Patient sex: M
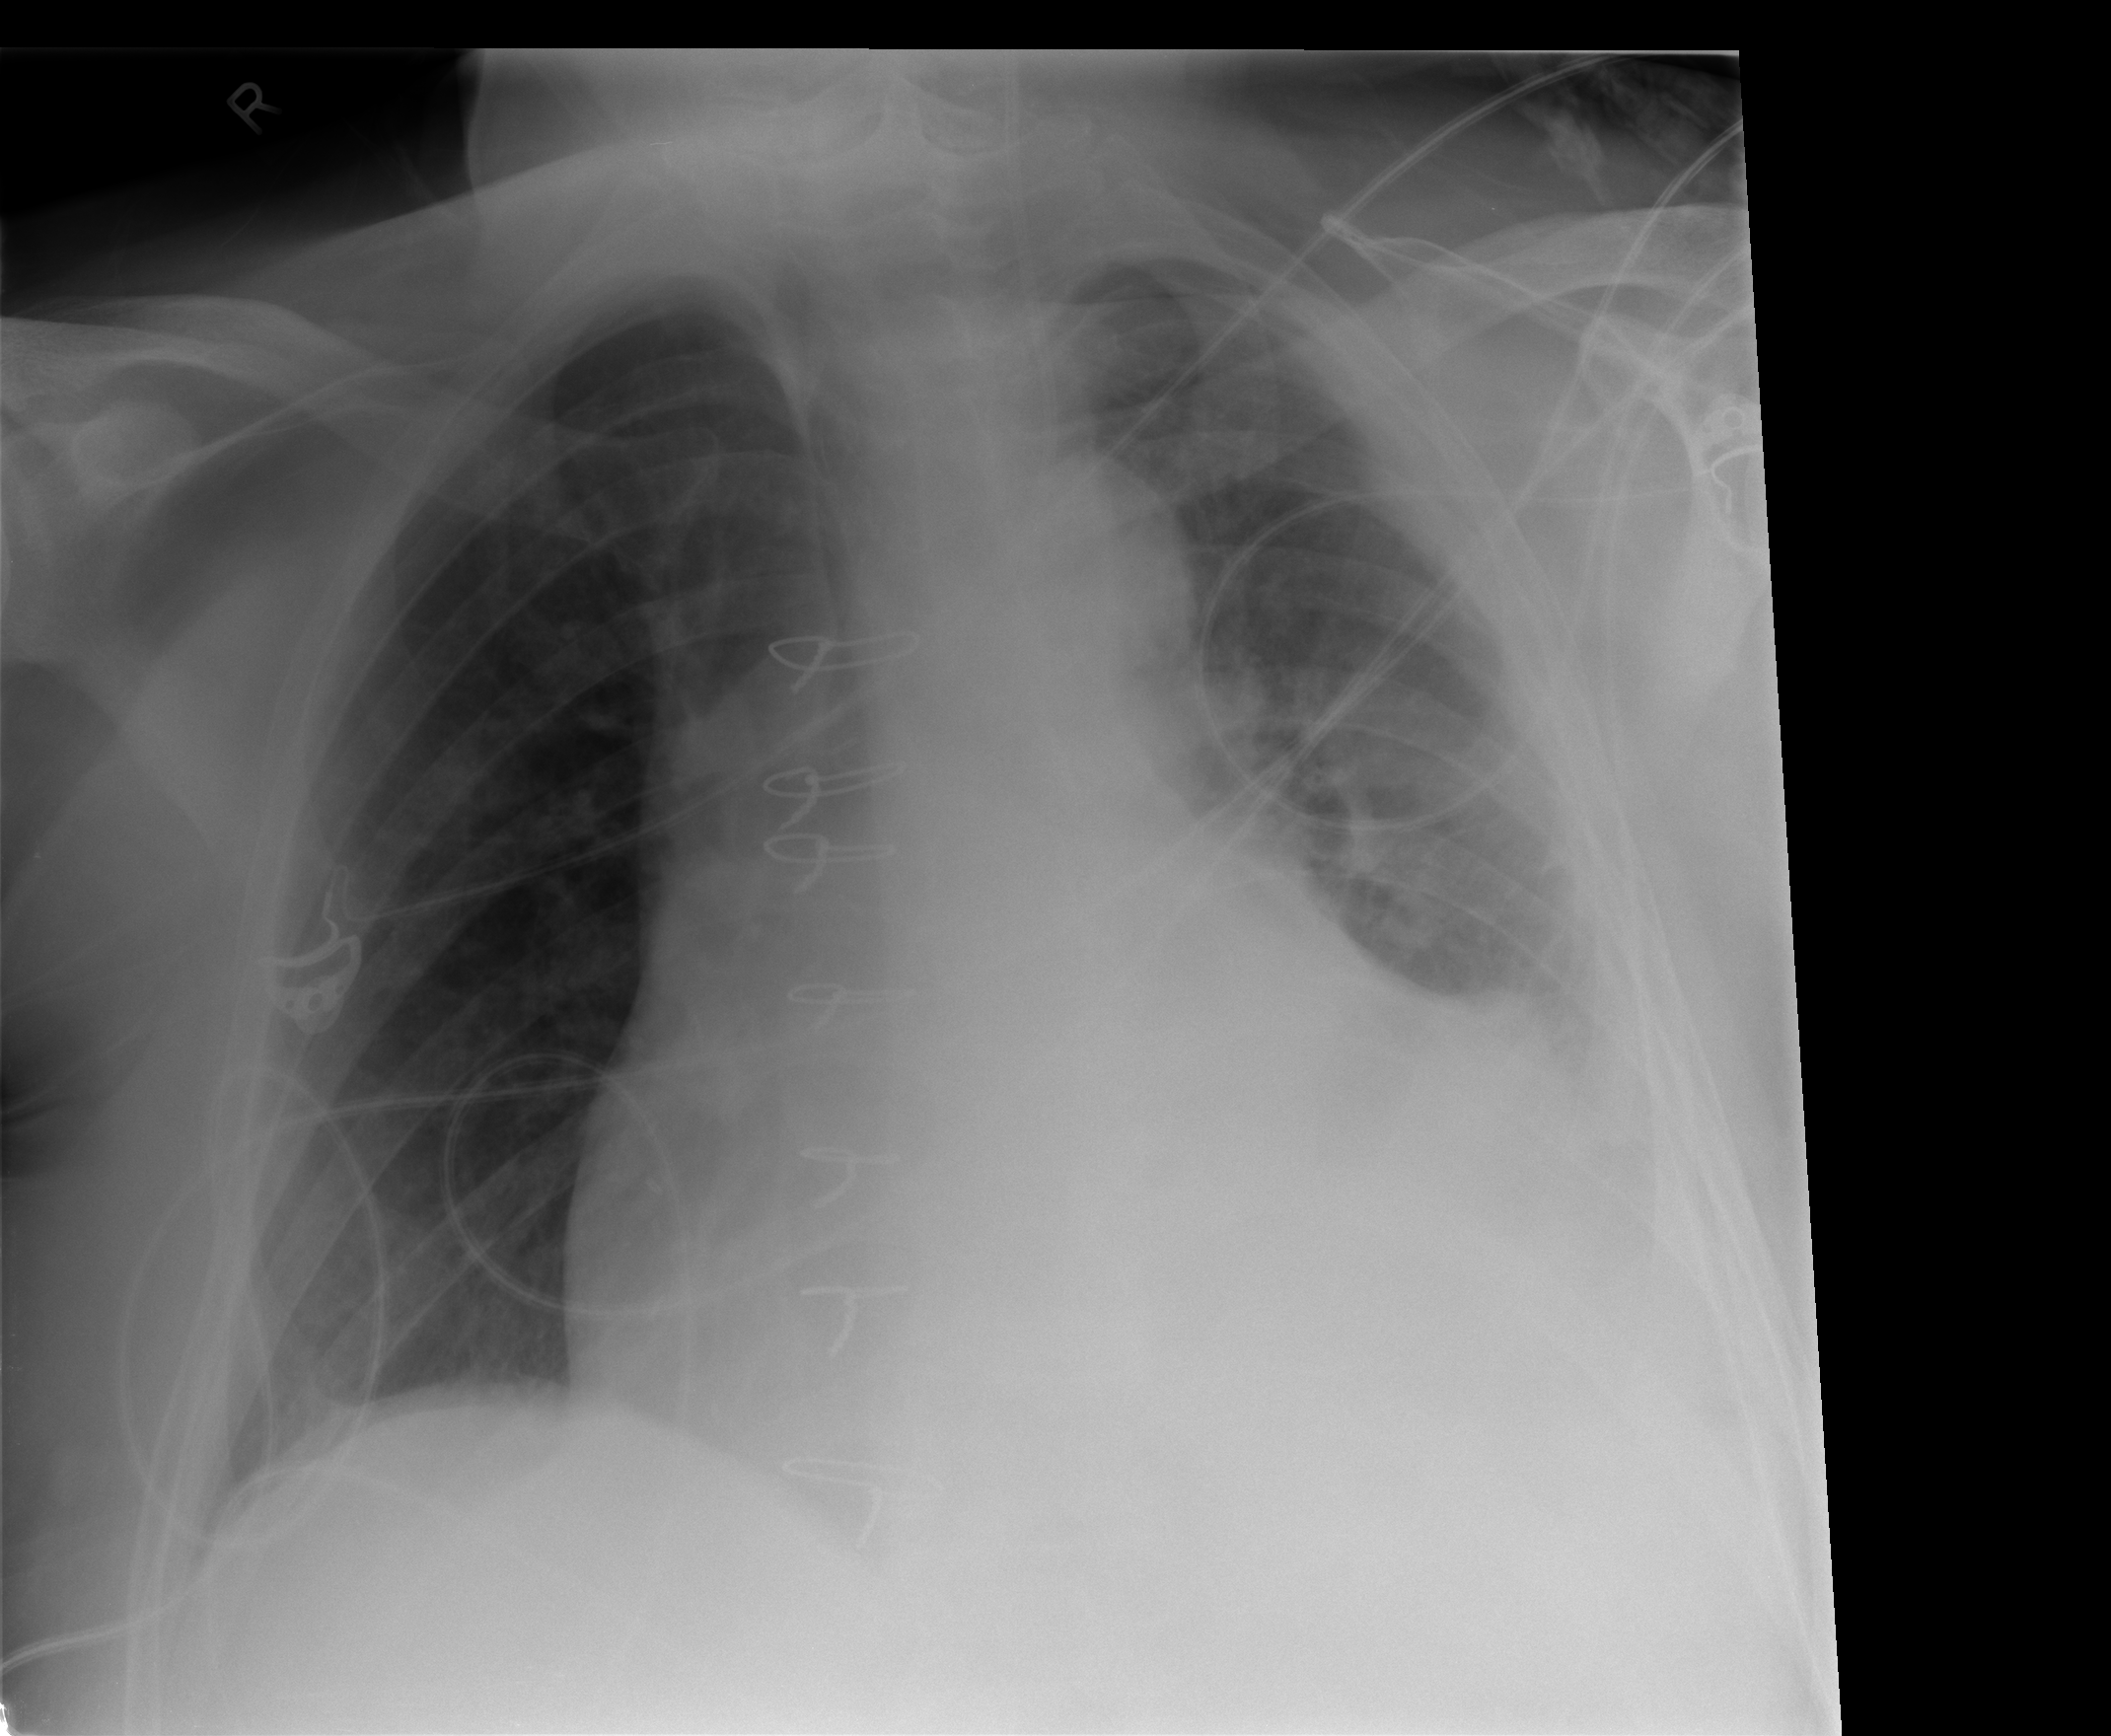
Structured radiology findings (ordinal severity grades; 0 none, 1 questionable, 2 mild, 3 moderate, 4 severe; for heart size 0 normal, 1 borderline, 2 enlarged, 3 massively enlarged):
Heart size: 2
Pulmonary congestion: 2
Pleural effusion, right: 0
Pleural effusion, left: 2
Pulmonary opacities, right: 0
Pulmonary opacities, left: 0
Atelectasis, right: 0
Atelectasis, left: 2